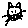
Label: cat